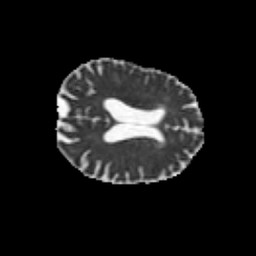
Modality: MD
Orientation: axial
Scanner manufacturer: siemens
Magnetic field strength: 3 T
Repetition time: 6.8 s
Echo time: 0.093 s